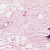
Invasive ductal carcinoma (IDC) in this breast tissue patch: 0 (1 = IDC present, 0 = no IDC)